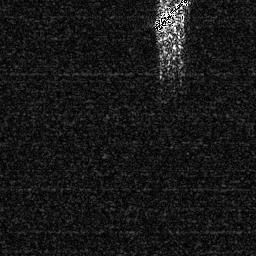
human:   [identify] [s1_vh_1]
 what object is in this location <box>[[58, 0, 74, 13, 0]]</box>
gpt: <ref>1 medium ship at the top</ref>